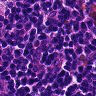
Metastatic tissue present: no